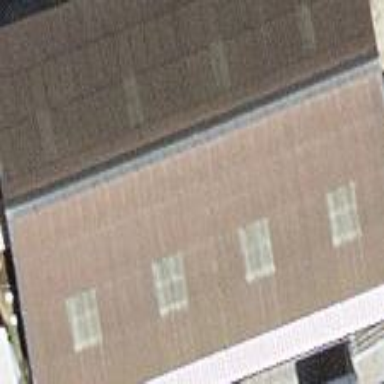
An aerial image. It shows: Gabled building.